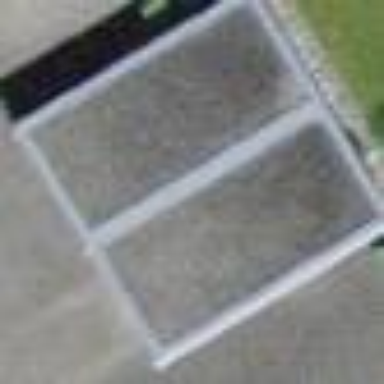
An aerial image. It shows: Garage with flat roof.